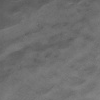
Atmospheric dust classification: not_dusty